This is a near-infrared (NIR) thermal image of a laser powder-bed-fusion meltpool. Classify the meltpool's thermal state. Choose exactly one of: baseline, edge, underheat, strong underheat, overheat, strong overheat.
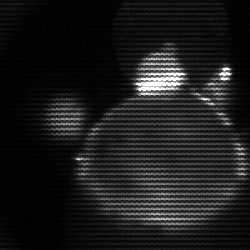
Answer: edge